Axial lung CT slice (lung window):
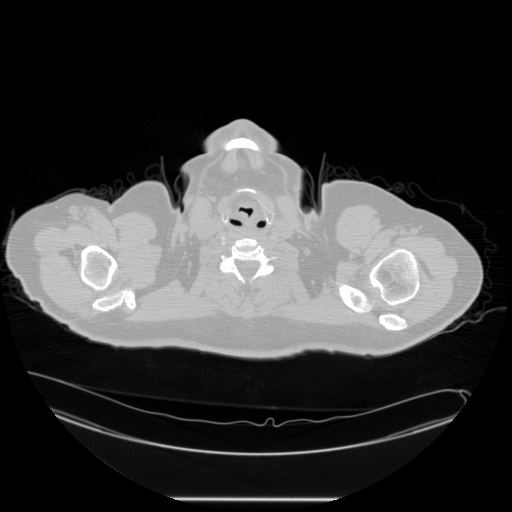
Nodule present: no